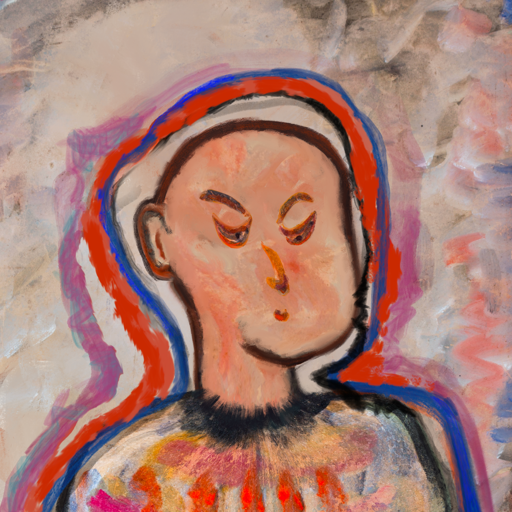
Background: Roy_Bahadur, Head And Neck Side: Roy_Bahadur, Face Side: Hypocrite, Bust: Childish, Hair Side: Experience, Head Accessory: Blank, Second Necklace: Blank, Necklace: Blank, Baby: Blank